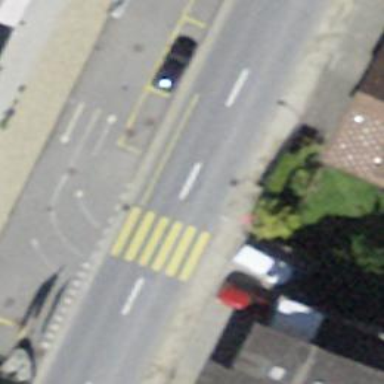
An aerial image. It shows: Marked road crossing.